Interaction volume radius: 10 \u00c5
Interaction volume height: 30 \u00c5
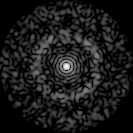
Disorder parameter: 0.8455